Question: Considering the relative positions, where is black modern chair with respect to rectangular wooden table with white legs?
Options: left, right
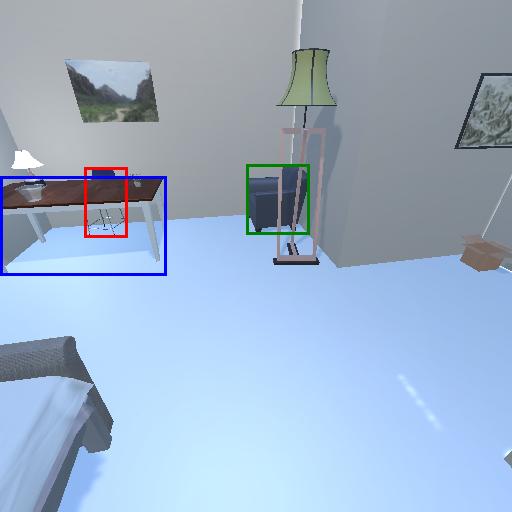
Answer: left